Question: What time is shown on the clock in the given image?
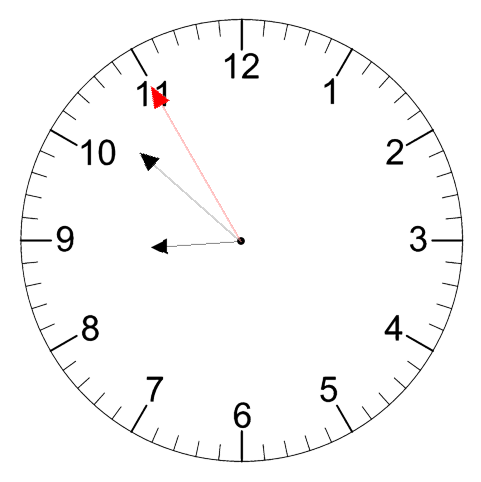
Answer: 08:51:55